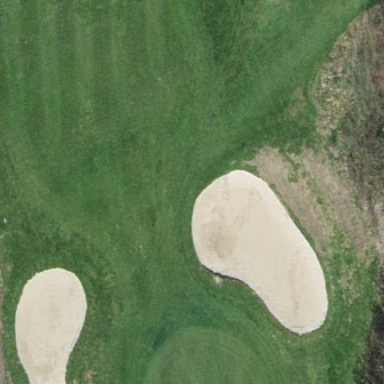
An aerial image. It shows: Sandy area is golf bunker.